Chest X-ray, AP view. Patient: 31 years old, sex M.
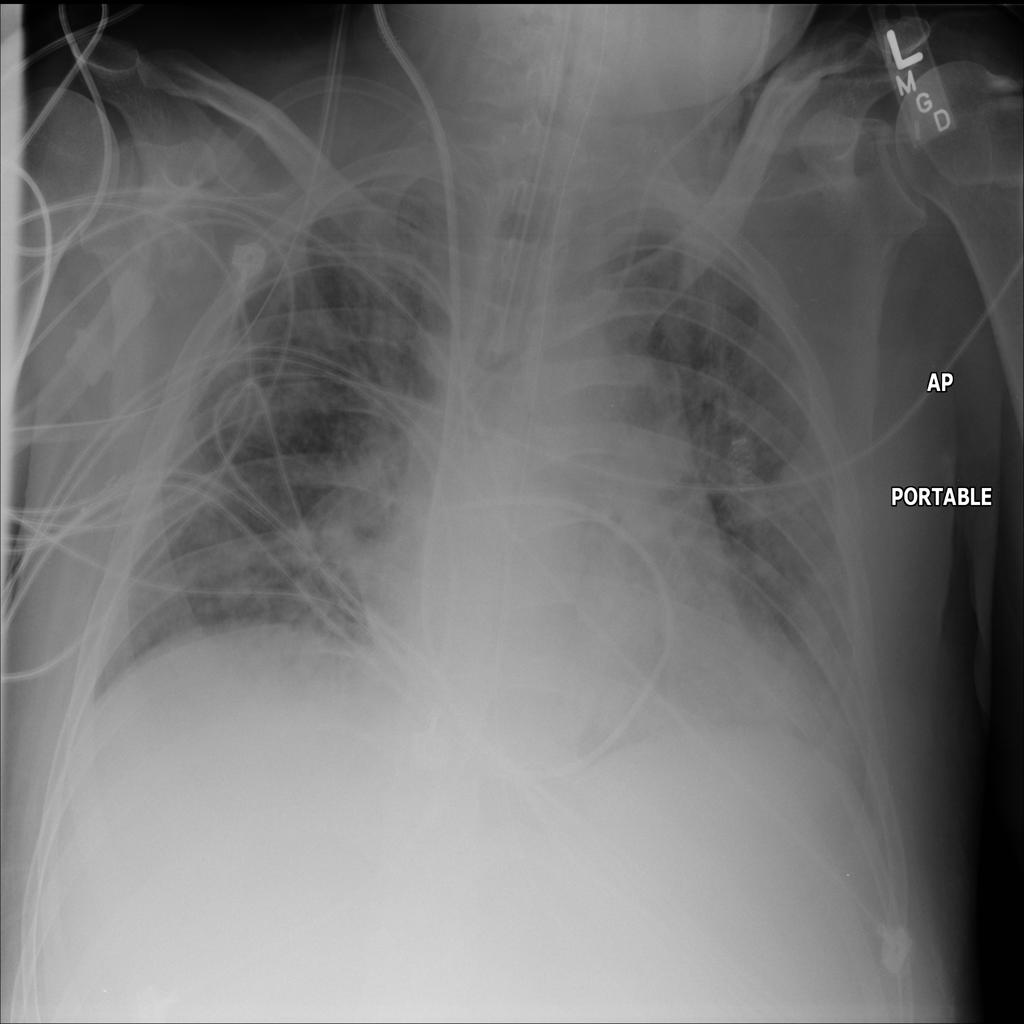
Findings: Infiltration